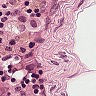
Metastatic tissue present: yes